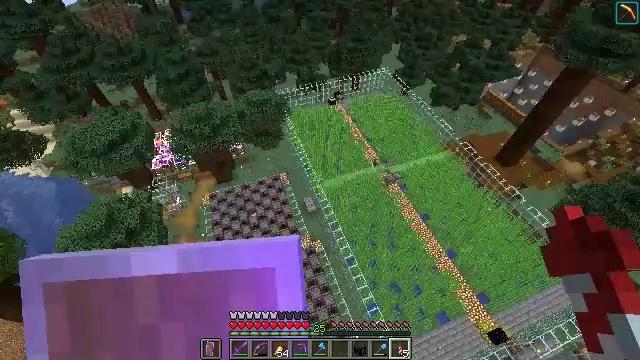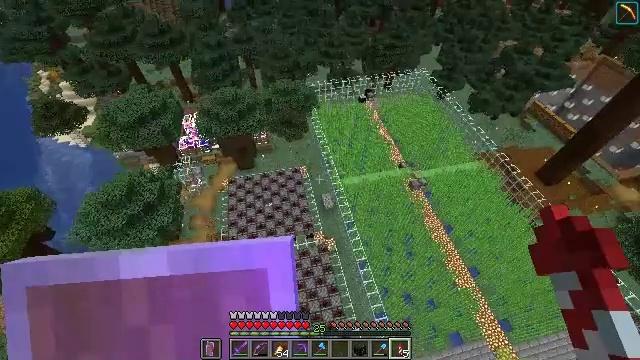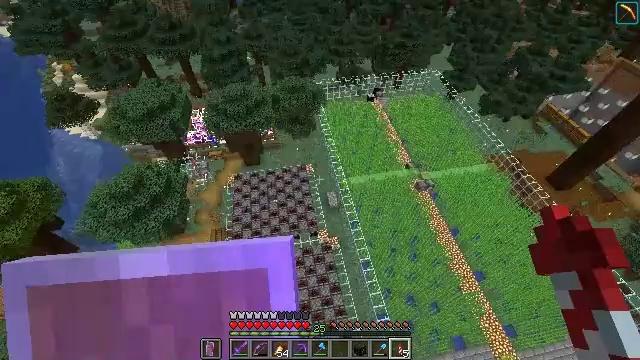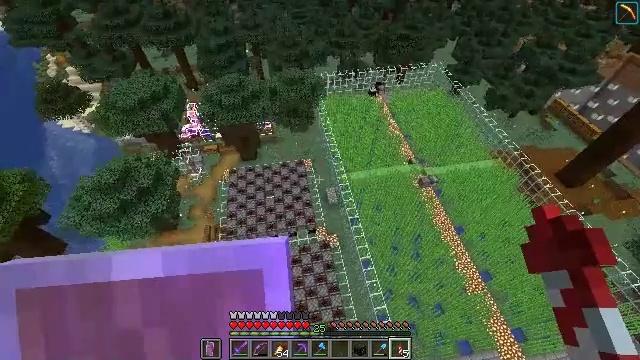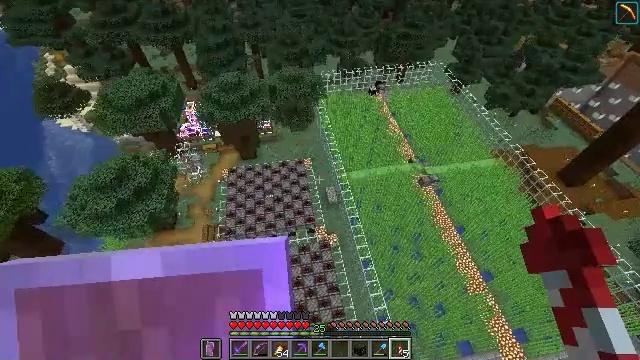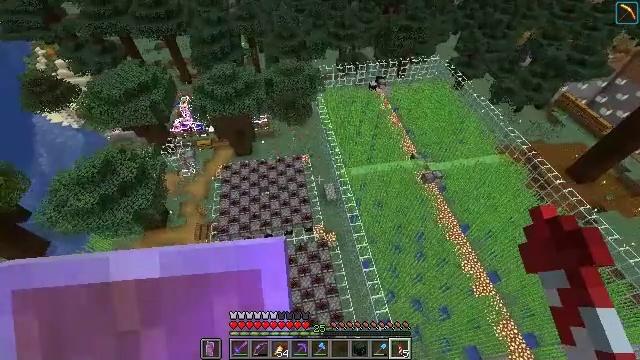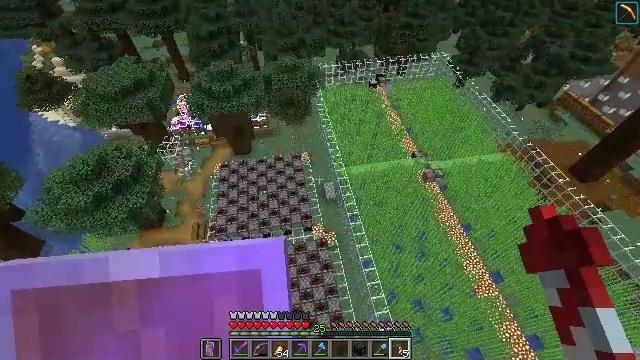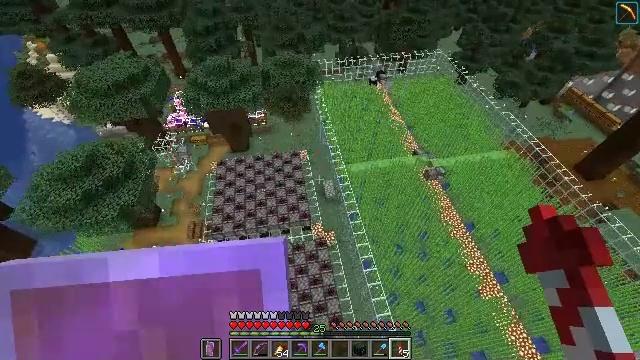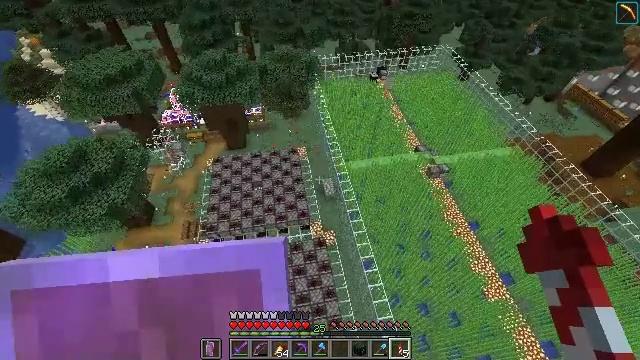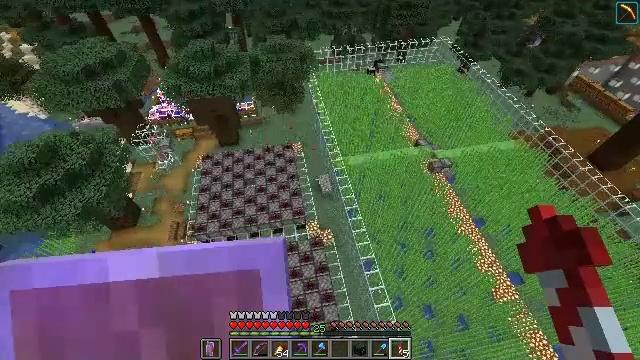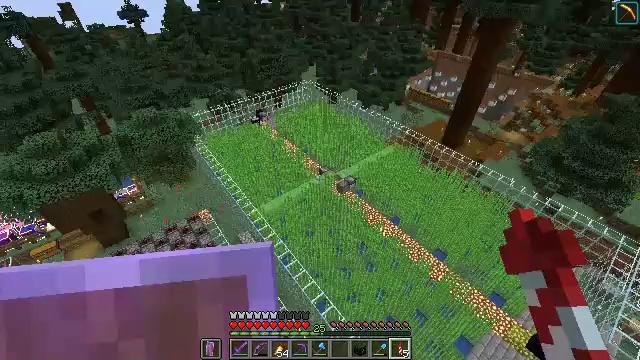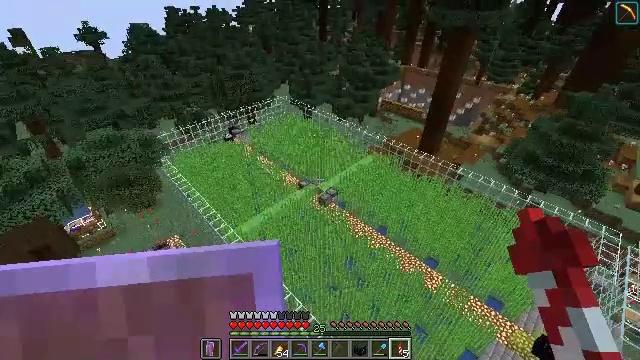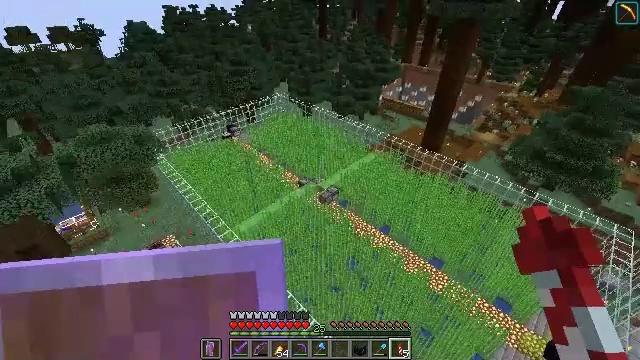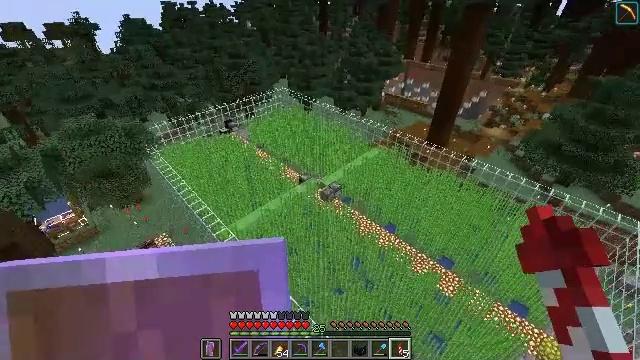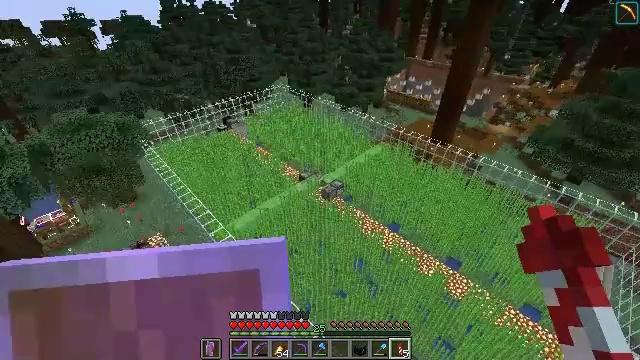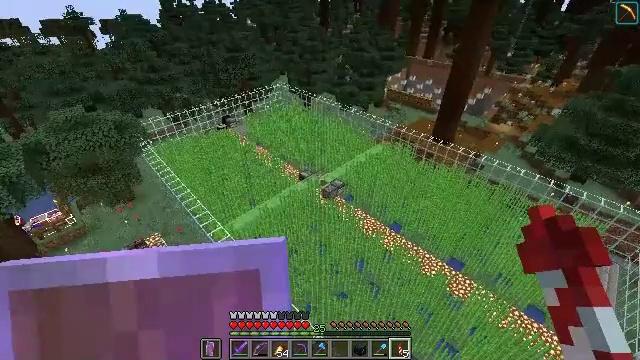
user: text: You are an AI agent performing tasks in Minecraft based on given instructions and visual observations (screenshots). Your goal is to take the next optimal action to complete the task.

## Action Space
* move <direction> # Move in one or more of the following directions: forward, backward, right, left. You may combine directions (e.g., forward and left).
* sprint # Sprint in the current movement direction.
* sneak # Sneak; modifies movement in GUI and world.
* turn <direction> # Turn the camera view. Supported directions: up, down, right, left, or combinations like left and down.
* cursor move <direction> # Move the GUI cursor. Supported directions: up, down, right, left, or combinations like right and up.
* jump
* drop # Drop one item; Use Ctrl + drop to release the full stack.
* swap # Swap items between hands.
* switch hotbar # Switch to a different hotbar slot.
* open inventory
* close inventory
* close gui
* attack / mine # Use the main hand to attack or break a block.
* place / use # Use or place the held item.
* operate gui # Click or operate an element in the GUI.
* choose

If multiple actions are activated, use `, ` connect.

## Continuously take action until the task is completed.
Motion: motion action
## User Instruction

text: Dismantle the sticky piston for reuse.
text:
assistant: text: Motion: turn left
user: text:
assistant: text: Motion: turn left
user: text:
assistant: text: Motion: no_op
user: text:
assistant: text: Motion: no_op
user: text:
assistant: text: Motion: no_op
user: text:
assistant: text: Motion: no_op
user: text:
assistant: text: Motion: no_op
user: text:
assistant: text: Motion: no_op
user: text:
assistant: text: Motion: no_op
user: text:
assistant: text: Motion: turn right and up
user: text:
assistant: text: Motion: turn right and up
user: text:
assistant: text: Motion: no_op
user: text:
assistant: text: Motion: no_op
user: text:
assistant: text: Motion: no_op
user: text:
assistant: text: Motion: no_op
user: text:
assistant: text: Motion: turn right and up
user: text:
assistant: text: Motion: turn right
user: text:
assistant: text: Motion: turn right and down
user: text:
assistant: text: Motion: turn right
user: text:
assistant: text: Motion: no_op
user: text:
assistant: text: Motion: no_op
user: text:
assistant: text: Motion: no_op
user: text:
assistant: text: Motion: no_op
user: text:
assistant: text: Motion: no_op
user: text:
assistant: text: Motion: no_op
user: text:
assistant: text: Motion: turn left and up
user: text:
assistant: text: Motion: turn left and down
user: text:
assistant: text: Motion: turn left
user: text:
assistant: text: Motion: no_op
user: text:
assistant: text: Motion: no_op